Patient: sex M, age 36
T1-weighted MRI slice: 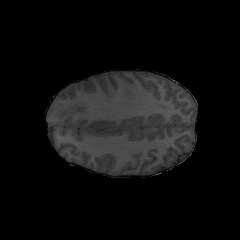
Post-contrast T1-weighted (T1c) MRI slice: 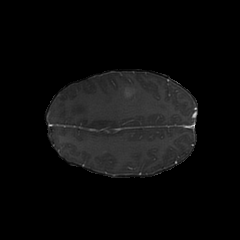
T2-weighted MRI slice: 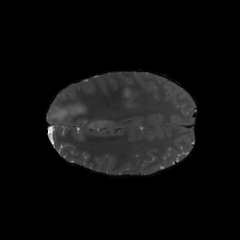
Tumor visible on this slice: yes
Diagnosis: Glioblastoma, IDH-wildtype
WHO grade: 4